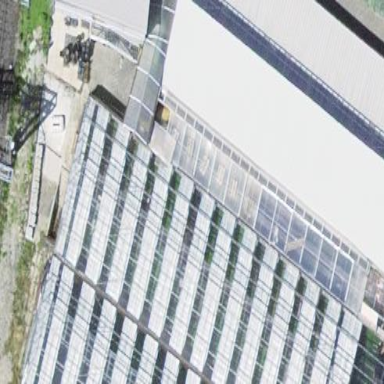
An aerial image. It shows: Area dedicated to greenhouse horticulture.